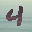
Label: 4